Field crop: maize
Growth stage: 2
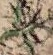
Species: atriplex